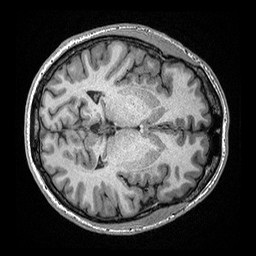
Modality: T1w
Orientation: axial
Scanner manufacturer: ge
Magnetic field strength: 3 T
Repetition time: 2.349 s
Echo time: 0.002968 s